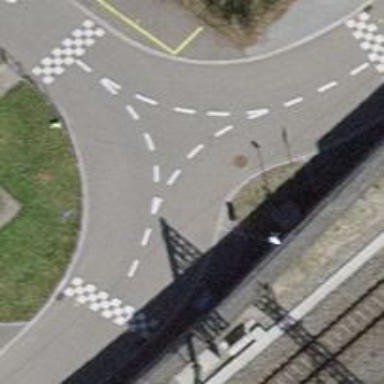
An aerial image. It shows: Traffic calming table.